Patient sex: M
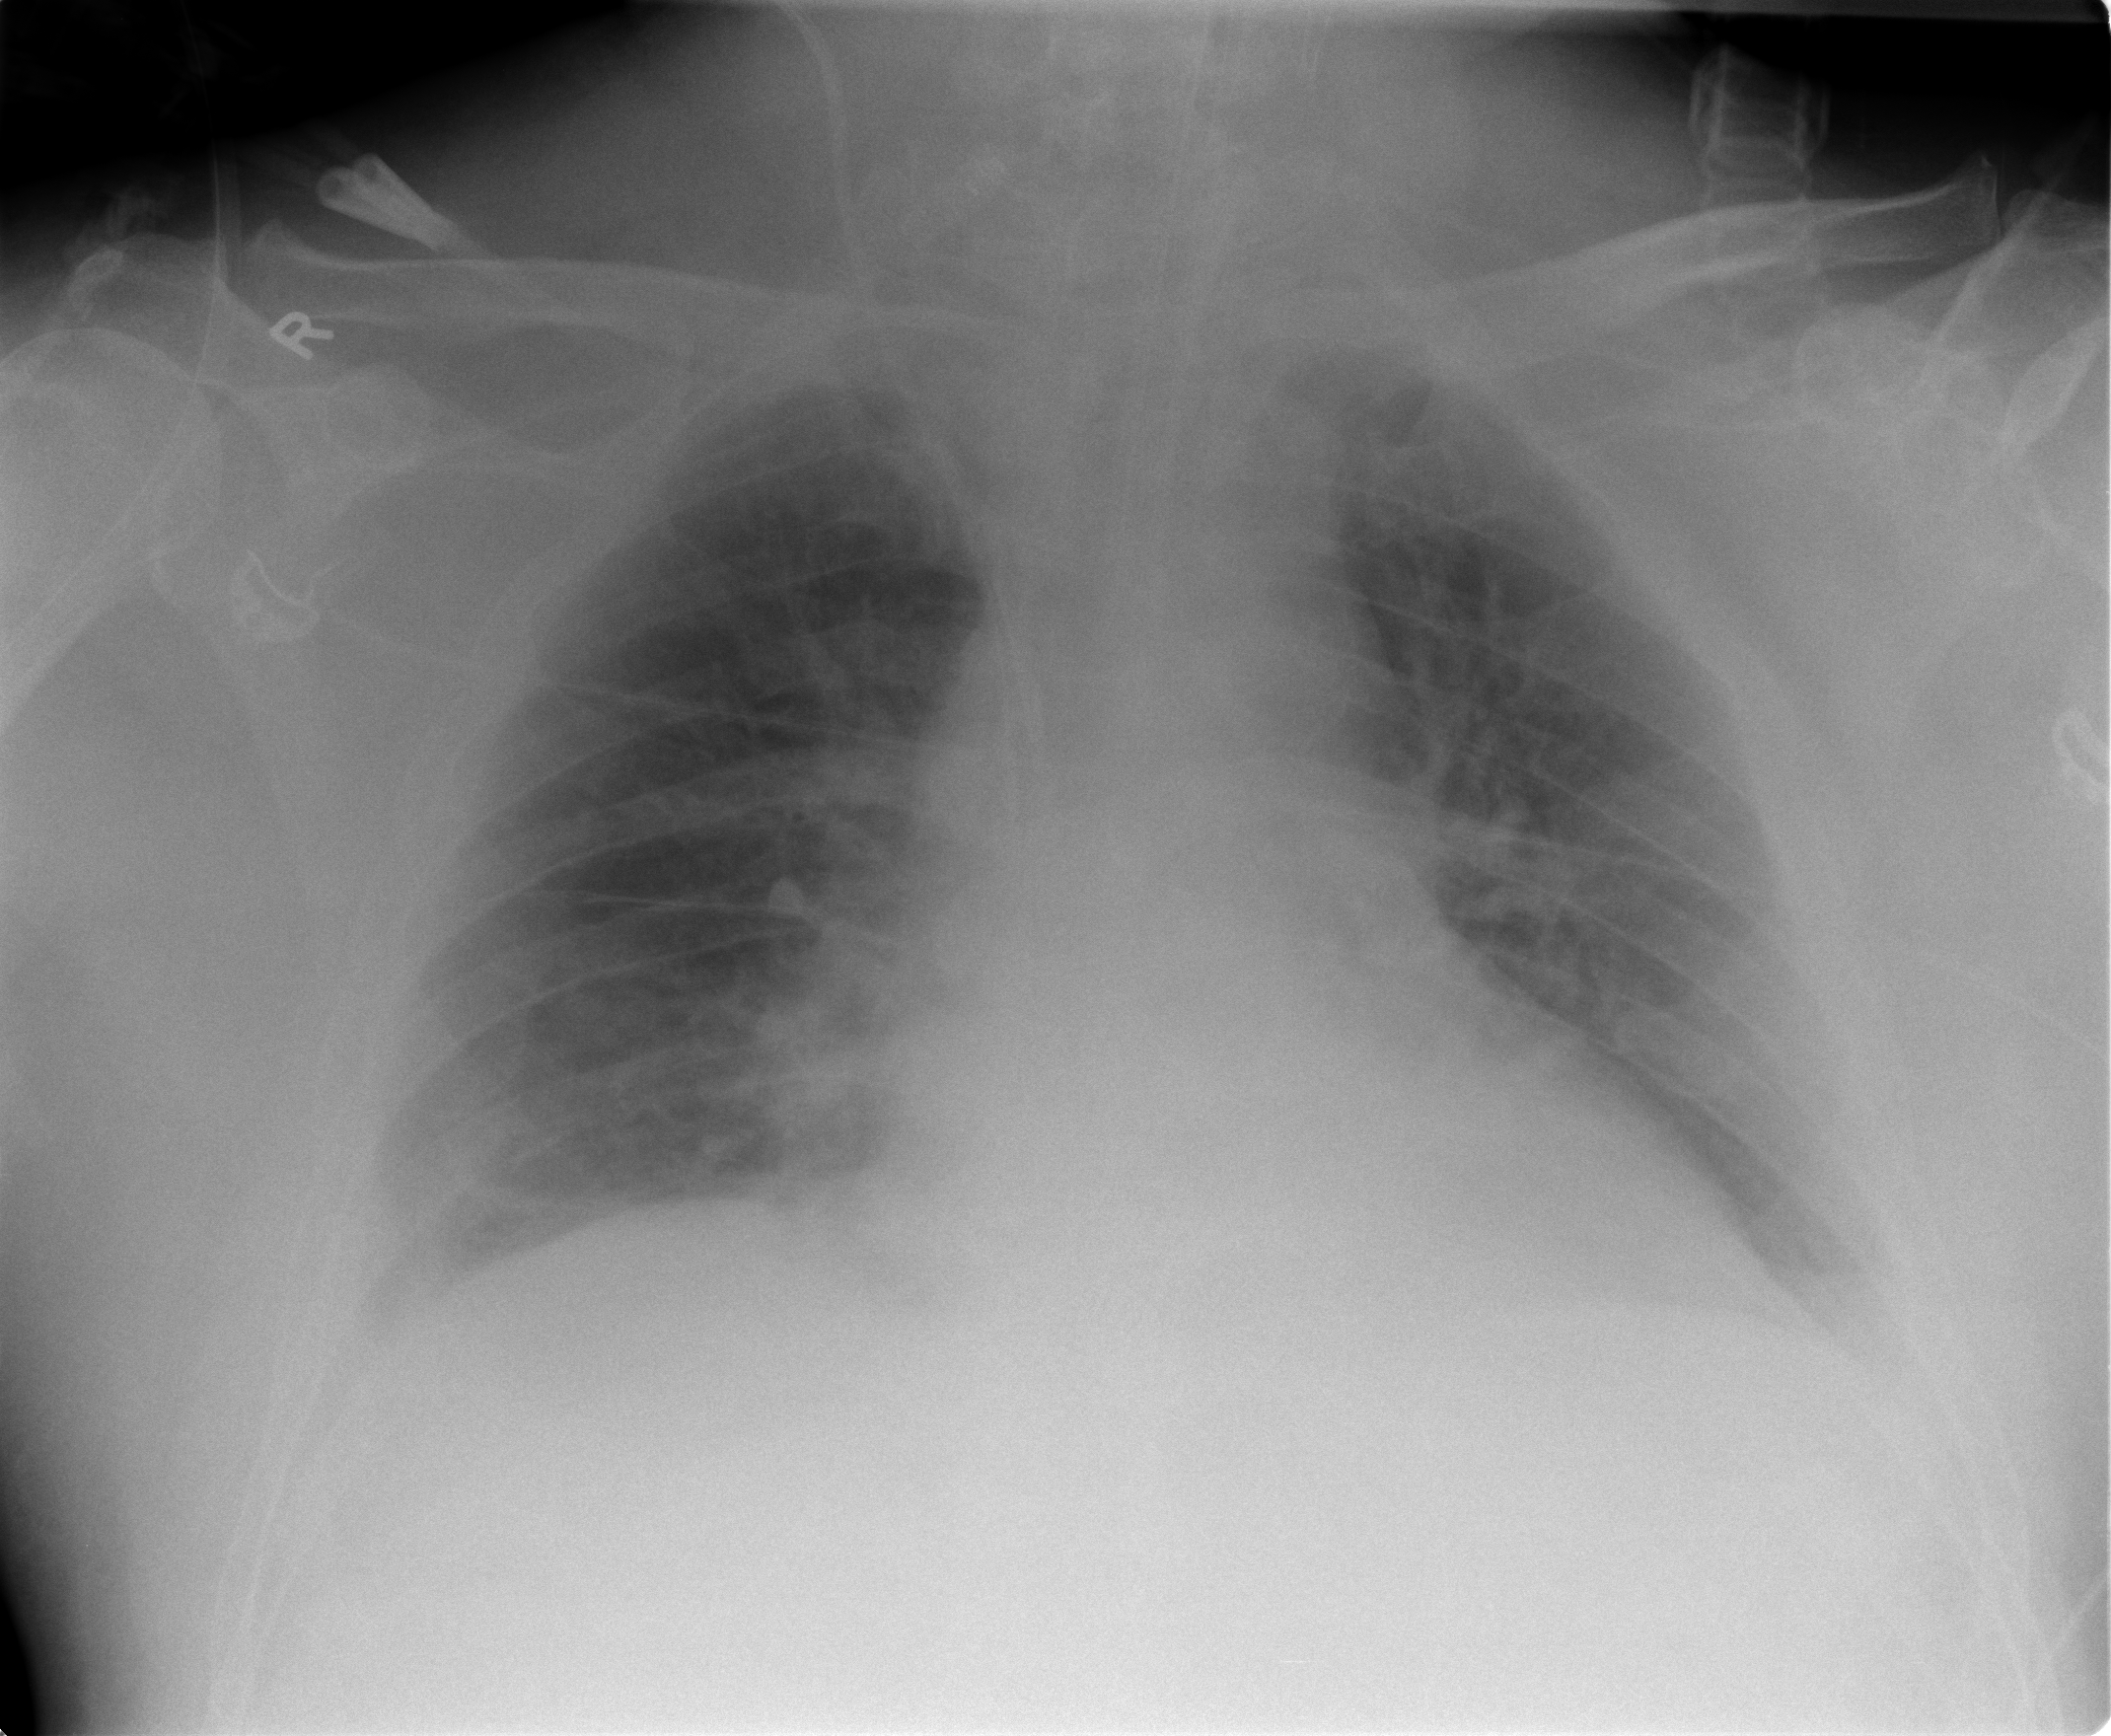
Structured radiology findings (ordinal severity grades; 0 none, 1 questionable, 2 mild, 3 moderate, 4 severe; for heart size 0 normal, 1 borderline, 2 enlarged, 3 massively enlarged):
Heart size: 0
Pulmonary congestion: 0
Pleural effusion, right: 0
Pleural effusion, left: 2
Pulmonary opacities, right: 0
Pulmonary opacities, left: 0
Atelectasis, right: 1
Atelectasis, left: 2